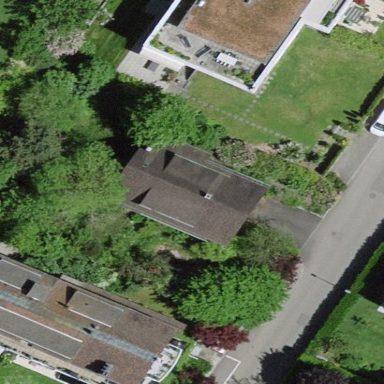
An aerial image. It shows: Simple and straightforward house.